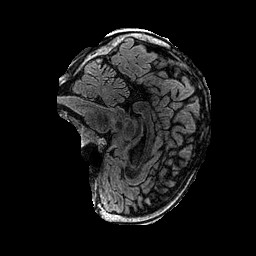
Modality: FLAIR
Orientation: sagittal
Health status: ill
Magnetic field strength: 3 T